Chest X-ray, PA view. Patient: 63 years old, sex M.
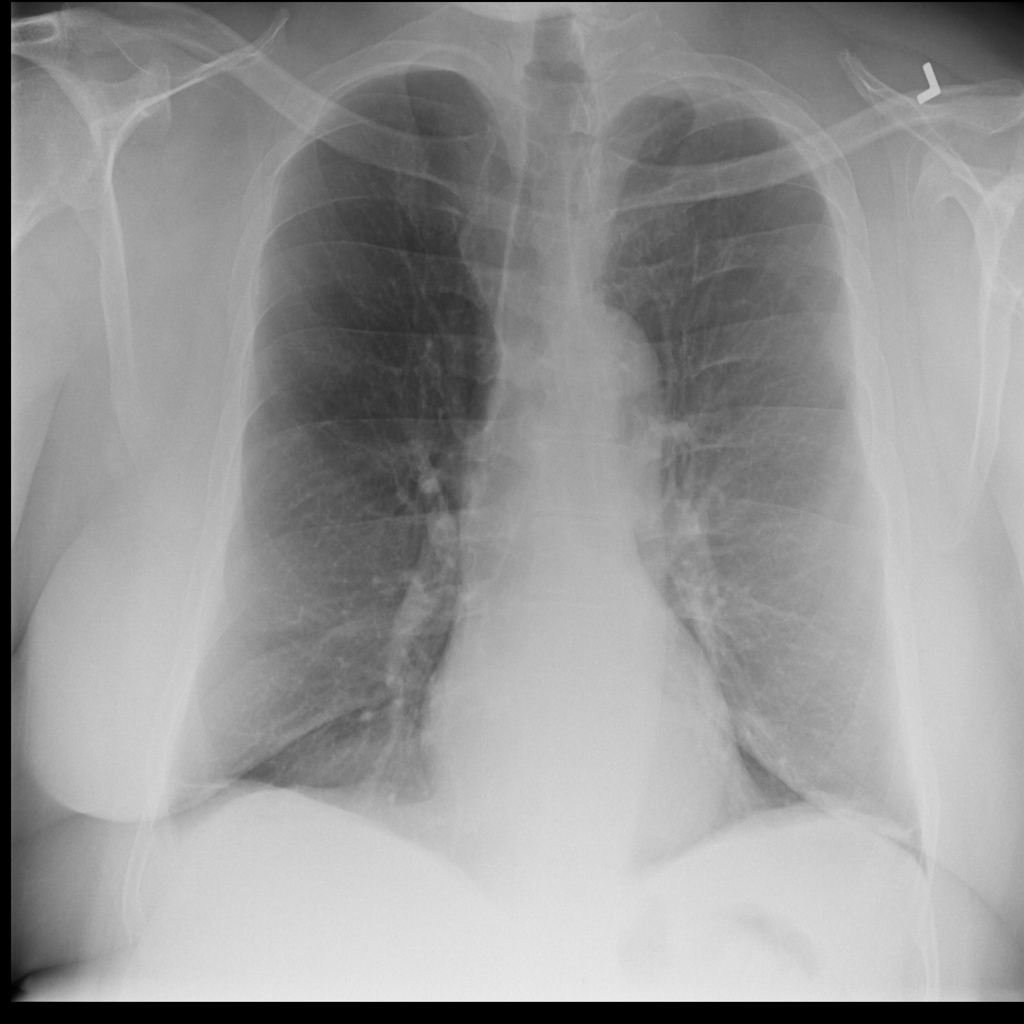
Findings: Atelectasis